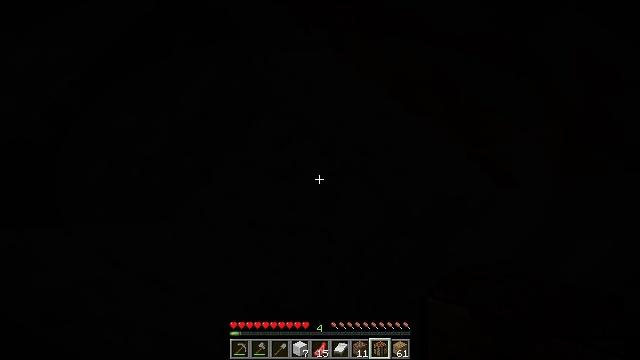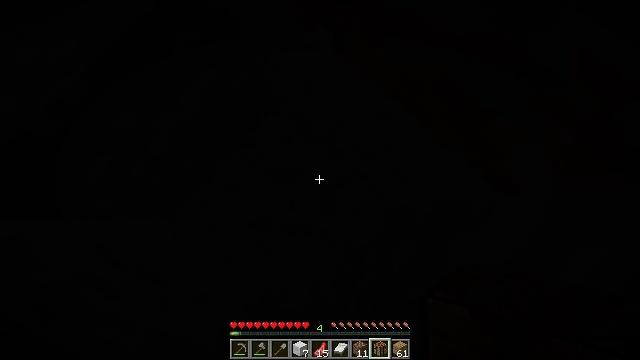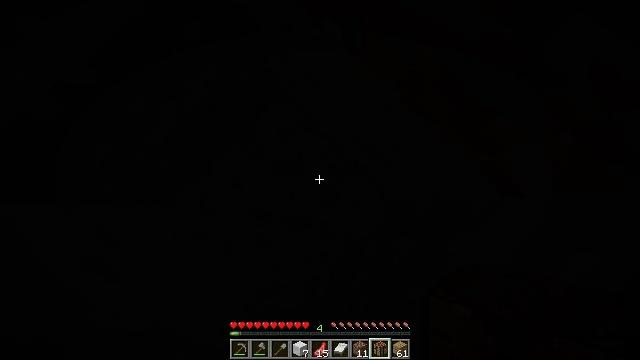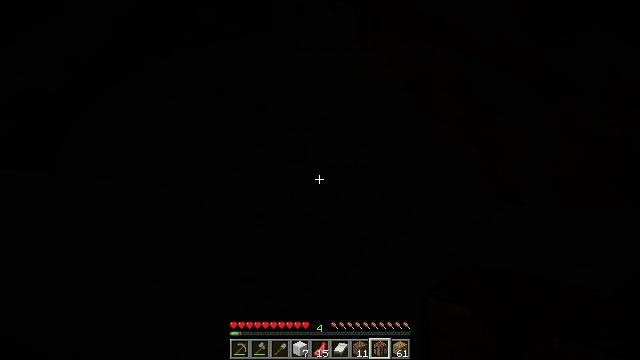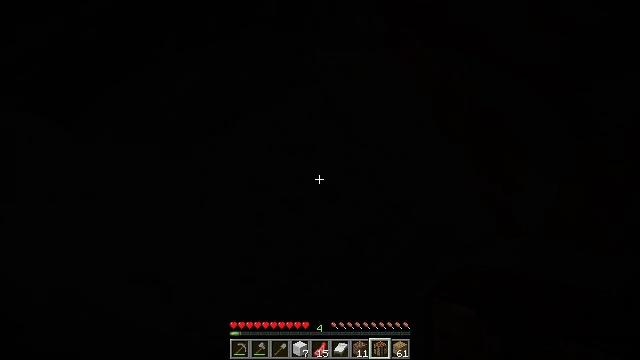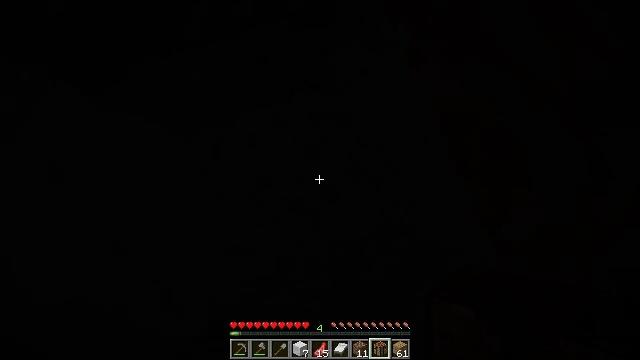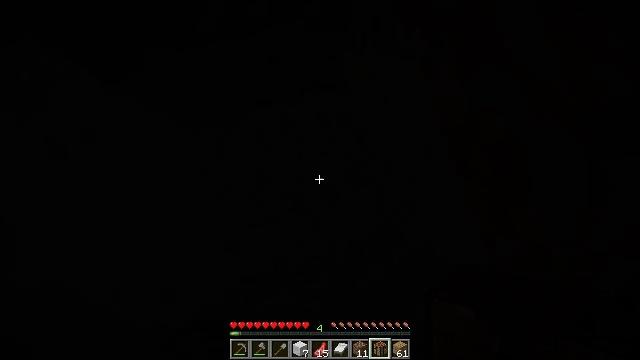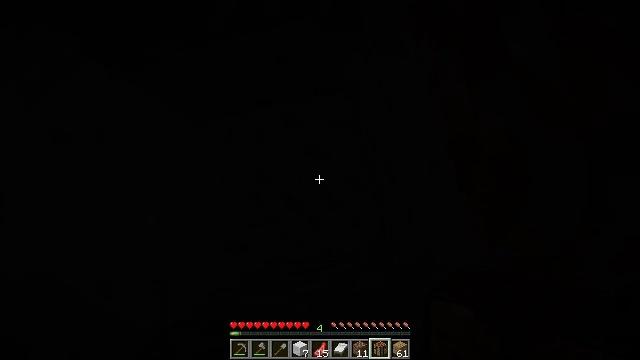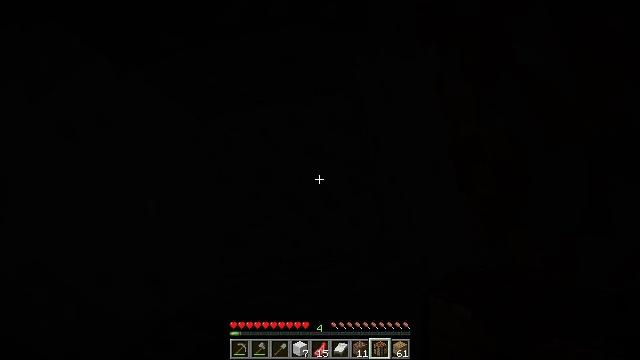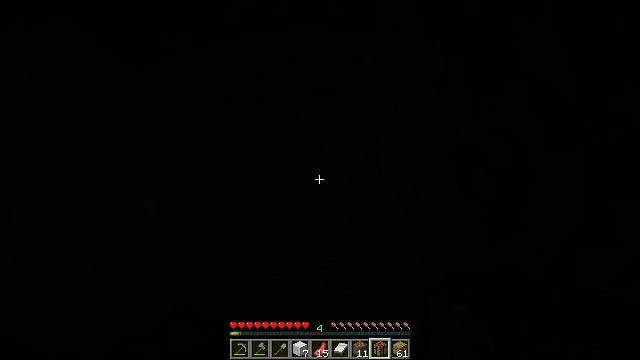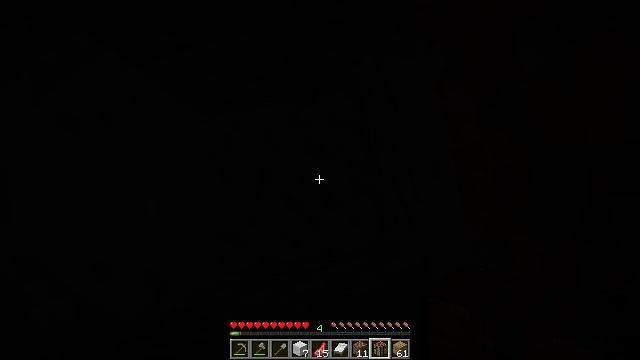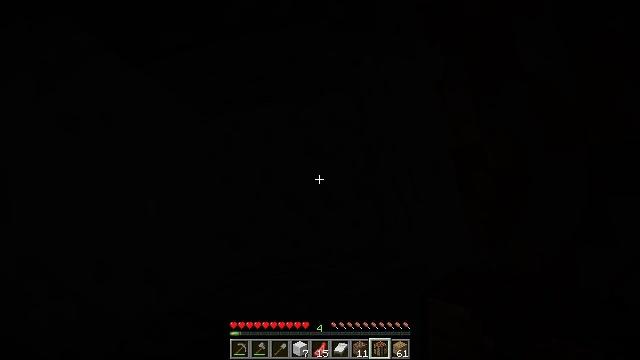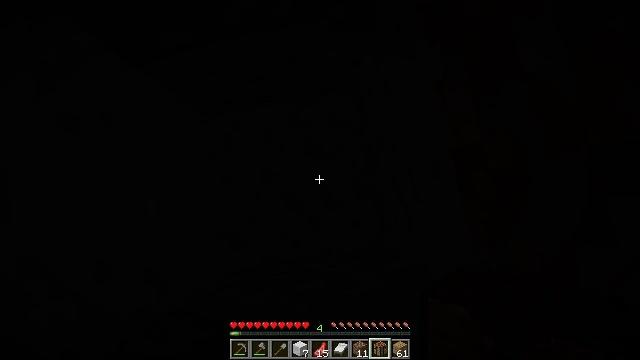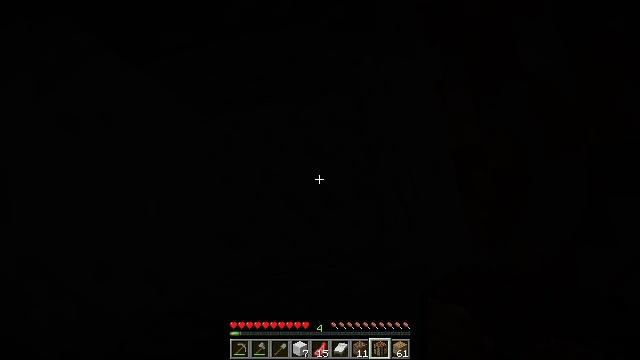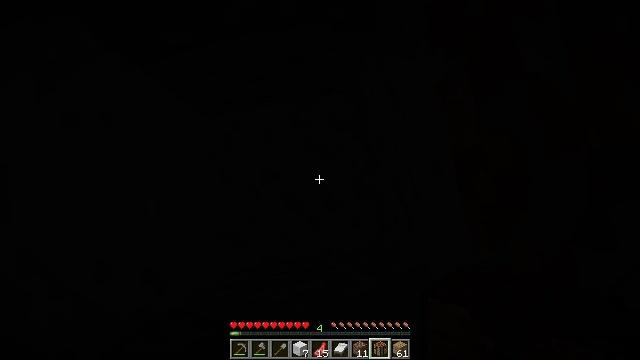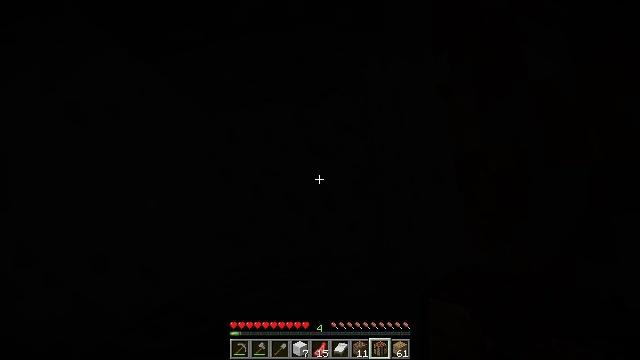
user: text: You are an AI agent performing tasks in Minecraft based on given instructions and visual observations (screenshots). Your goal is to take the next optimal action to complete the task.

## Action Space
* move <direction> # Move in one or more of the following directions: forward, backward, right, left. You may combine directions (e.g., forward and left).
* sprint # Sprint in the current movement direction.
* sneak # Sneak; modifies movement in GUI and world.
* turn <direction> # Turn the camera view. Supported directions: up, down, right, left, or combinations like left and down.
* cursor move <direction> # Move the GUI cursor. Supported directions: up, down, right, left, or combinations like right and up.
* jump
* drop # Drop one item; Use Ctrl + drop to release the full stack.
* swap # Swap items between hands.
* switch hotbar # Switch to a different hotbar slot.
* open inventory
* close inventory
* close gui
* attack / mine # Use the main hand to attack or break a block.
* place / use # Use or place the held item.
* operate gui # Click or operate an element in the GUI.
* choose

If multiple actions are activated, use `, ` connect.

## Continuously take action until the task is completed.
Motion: motion action
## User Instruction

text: Collect gravel for your inventory.
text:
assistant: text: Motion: turn left
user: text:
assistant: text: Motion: turn left and down
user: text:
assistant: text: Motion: turn left and down, use / place
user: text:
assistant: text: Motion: turn left and down, use / place
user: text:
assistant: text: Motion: turn left, use / place
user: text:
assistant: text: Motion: turn left
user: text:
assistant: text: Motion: turn left
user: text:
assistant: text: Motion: turn left
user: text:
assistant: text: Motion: turn left
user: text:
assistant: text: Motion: no_op
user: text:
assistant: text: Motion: no_op
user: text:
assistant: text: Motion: no_op
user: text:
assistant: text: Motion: no_op
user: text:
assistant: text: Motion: no_op
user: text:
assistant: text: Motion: turn left
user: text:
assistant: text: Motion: no_op
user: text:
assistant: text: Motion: switch to hotbar 2
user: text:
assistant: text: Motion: switch to hotbar 2
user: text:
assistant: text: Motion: switch to hotbar 2
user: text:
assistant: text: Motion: no_op
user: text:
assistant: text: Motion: no_op
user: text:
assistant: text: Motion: no_op
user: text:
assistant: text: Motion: no_op
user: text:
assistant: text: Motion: turn right
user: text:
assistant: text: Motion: turn right and up
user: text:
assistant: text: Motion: turn right
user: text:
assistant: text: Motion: turn right
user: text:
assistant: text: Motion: turn right
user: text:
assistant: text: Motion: move back, turn right
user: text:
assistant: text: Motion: move back, turn right